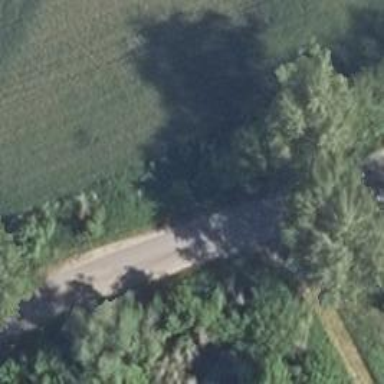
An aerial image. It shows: Unclassified road with asphalt surface.